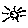
Label: sun